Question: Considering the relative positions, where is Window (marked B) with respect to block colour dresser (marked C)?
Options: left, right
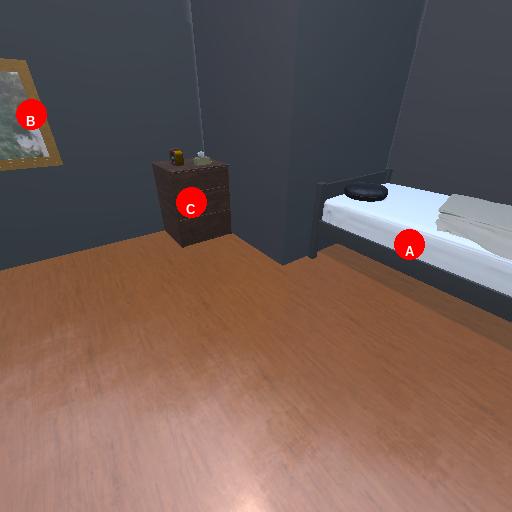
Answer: left